I will show an image sequence of human cooking. I have annotated the images with numbered circles. Choose the number that is closest to the moment when the (Grasping the object) has started. You are a five-time world champion in this game. Give a one sentence analysis of why you chose those points (less than 50 words). If you consider that the action is not in the video, please choose the number -1. Provide your answer at the end in a json file of this format: {"points": []}
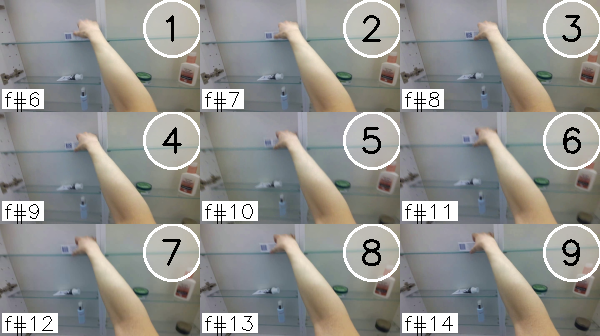
Frame 2 shows the clearest moment of hand-object contact.
{"points": [2]}